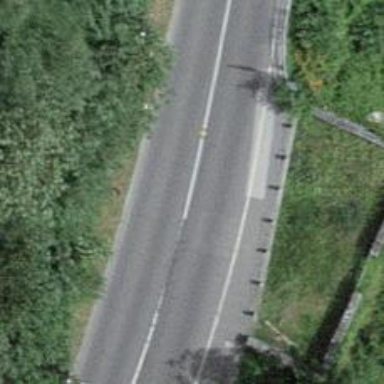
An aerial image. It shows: Historic concrete bridge on cycleway.